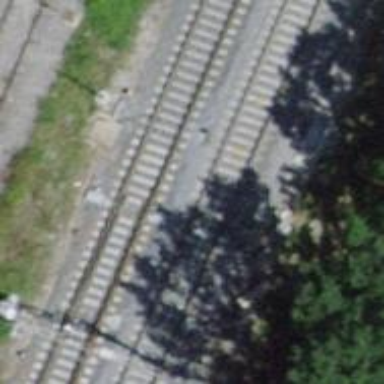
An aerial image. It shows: Railway switch.